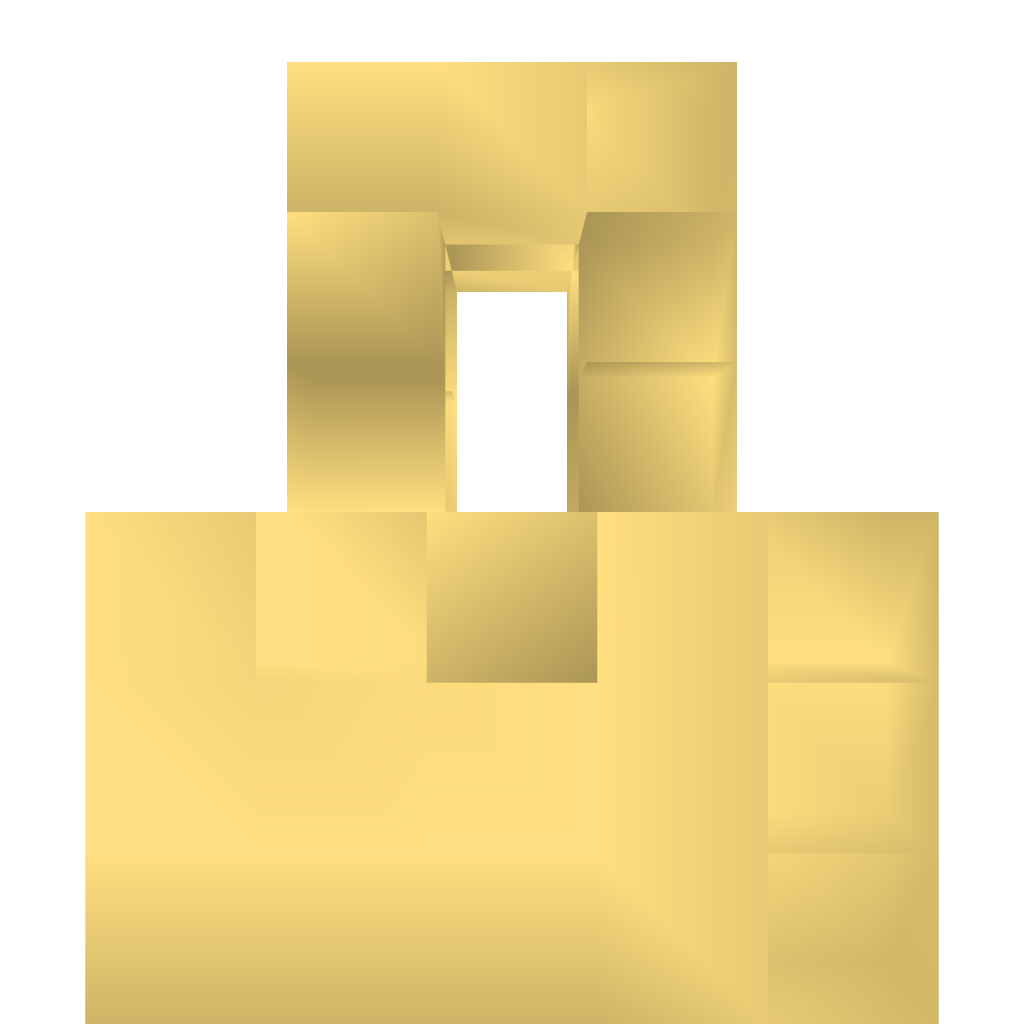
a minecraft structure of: desert fountain bad low quality